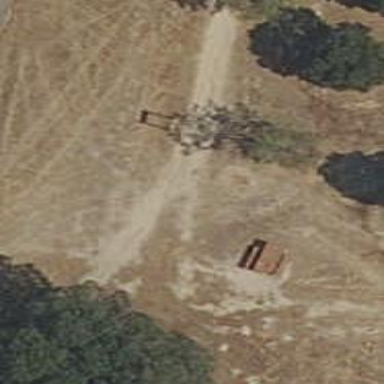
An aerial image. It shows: Picnic table located in leisure land area.